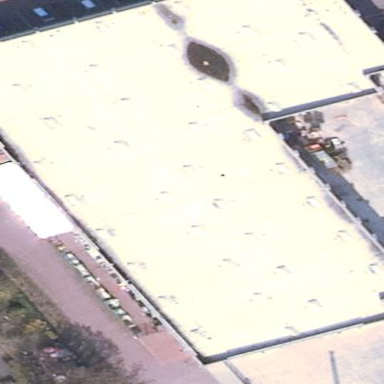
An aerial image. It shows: Commercial building.